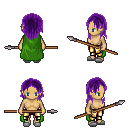
a pixel art fantasy rpg character, female body template, human, tanned skin, green cape, gold greaves, purple long hairstyle, white slippers, spear, four views (front, back, left, right), 2x2 character sprite sheet, small pixel art, hard edges, no anti-aliasing